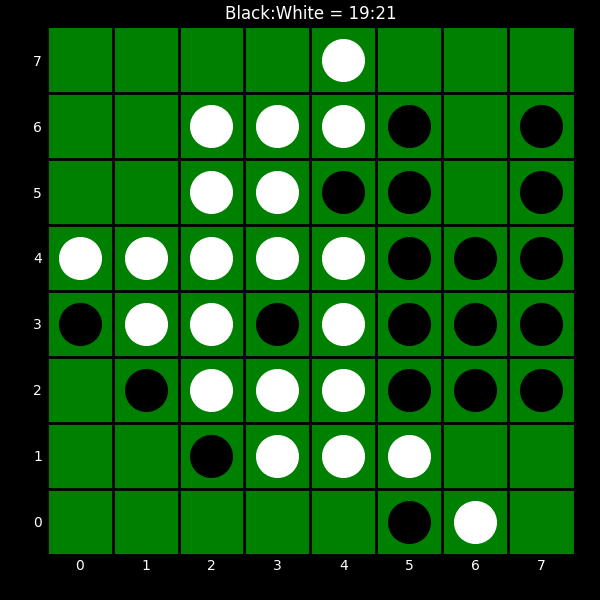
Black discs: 19
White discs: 21